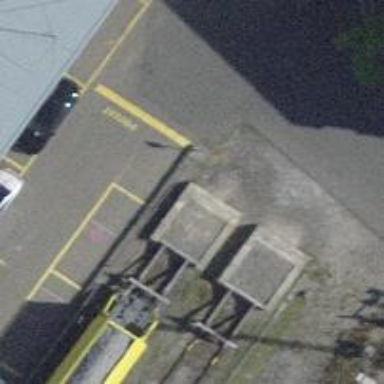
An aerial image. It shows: Railway yard with one track in service.